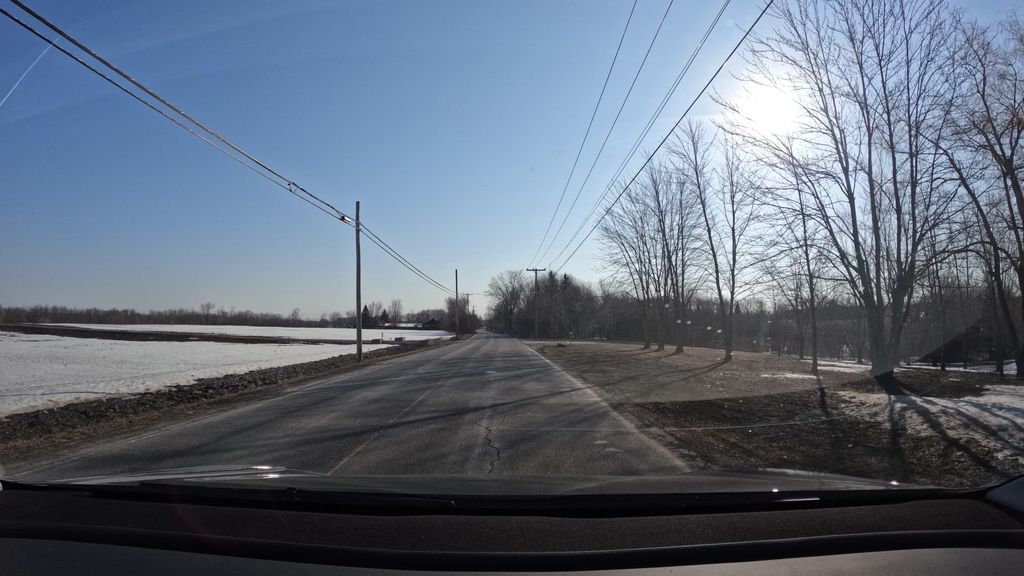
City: montreal